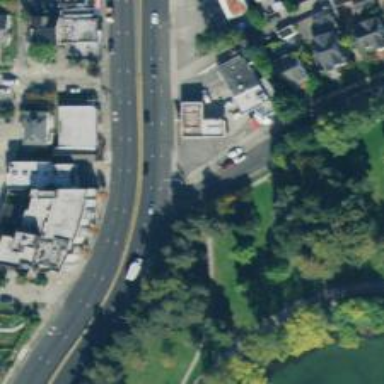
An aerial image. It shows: This image shows trunk highway that functions as expressway.